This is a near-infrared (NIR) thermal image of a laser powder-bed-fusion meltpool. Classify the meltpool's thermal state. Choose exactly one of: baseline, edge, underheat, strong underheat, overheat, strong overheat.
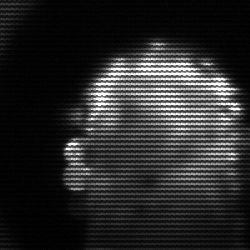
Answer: baseline